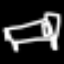
Label: bed